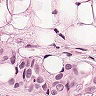
Metastatic tissue present: yes